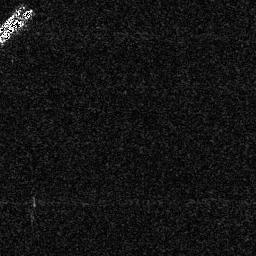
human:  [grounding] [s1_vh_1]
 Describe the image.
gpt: In the satellite image, there is  <ref>1 medium ship </ref> <box>[[0, 2, 12, 16, 0]]</box> located at top left.